Interaction volume radius: 10 \u00c5
Interaction volume height: 15 \u00c5
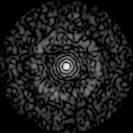
Disorder parameter: 0.8661